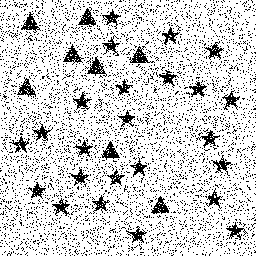
Squares: 0
Triangles: 8
Stars: 24
Total shapes: 32